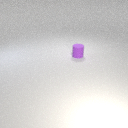
small purple rubber cylinder